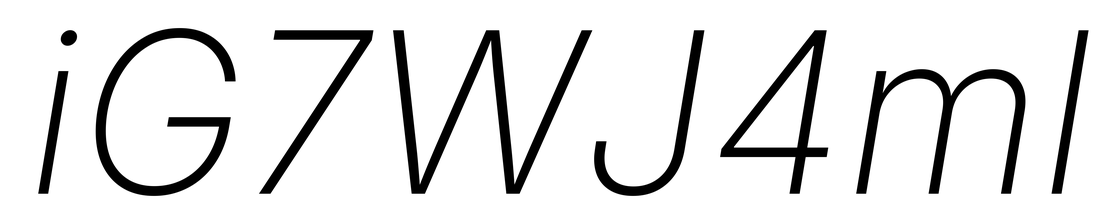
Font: Inter-Italic_ExtraLight_Italic